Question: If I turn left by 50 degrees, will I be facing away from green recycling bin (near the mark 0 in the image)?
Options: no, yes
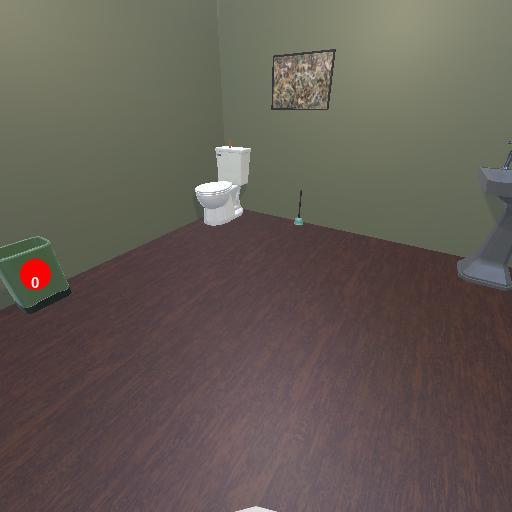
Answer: no